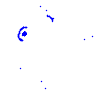
Particle: electron